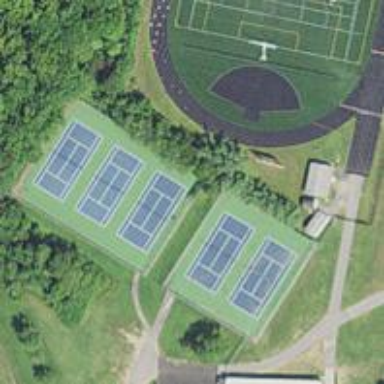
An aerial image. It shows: Tennis court in leisure pitch.